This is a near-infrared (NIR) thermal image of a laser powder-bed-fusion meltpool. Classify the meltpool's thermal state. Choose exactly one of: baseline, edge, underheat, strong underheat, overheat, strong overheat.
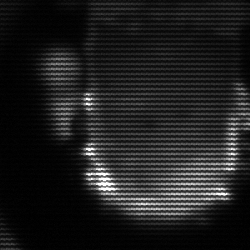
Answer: baseline